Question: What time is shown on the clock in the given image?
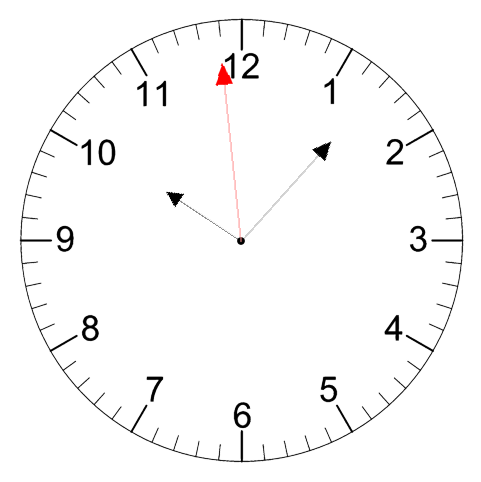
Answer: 10:06:59